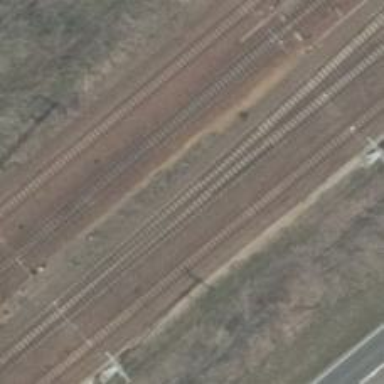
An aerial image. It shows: Railway track with contact lines for electrification.